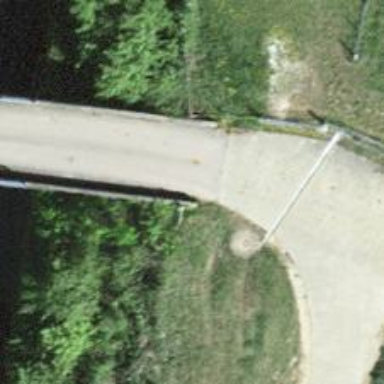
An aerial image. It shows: Track road on bridge with grade 1 track type.